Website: home-depot
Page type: delivery-shipping
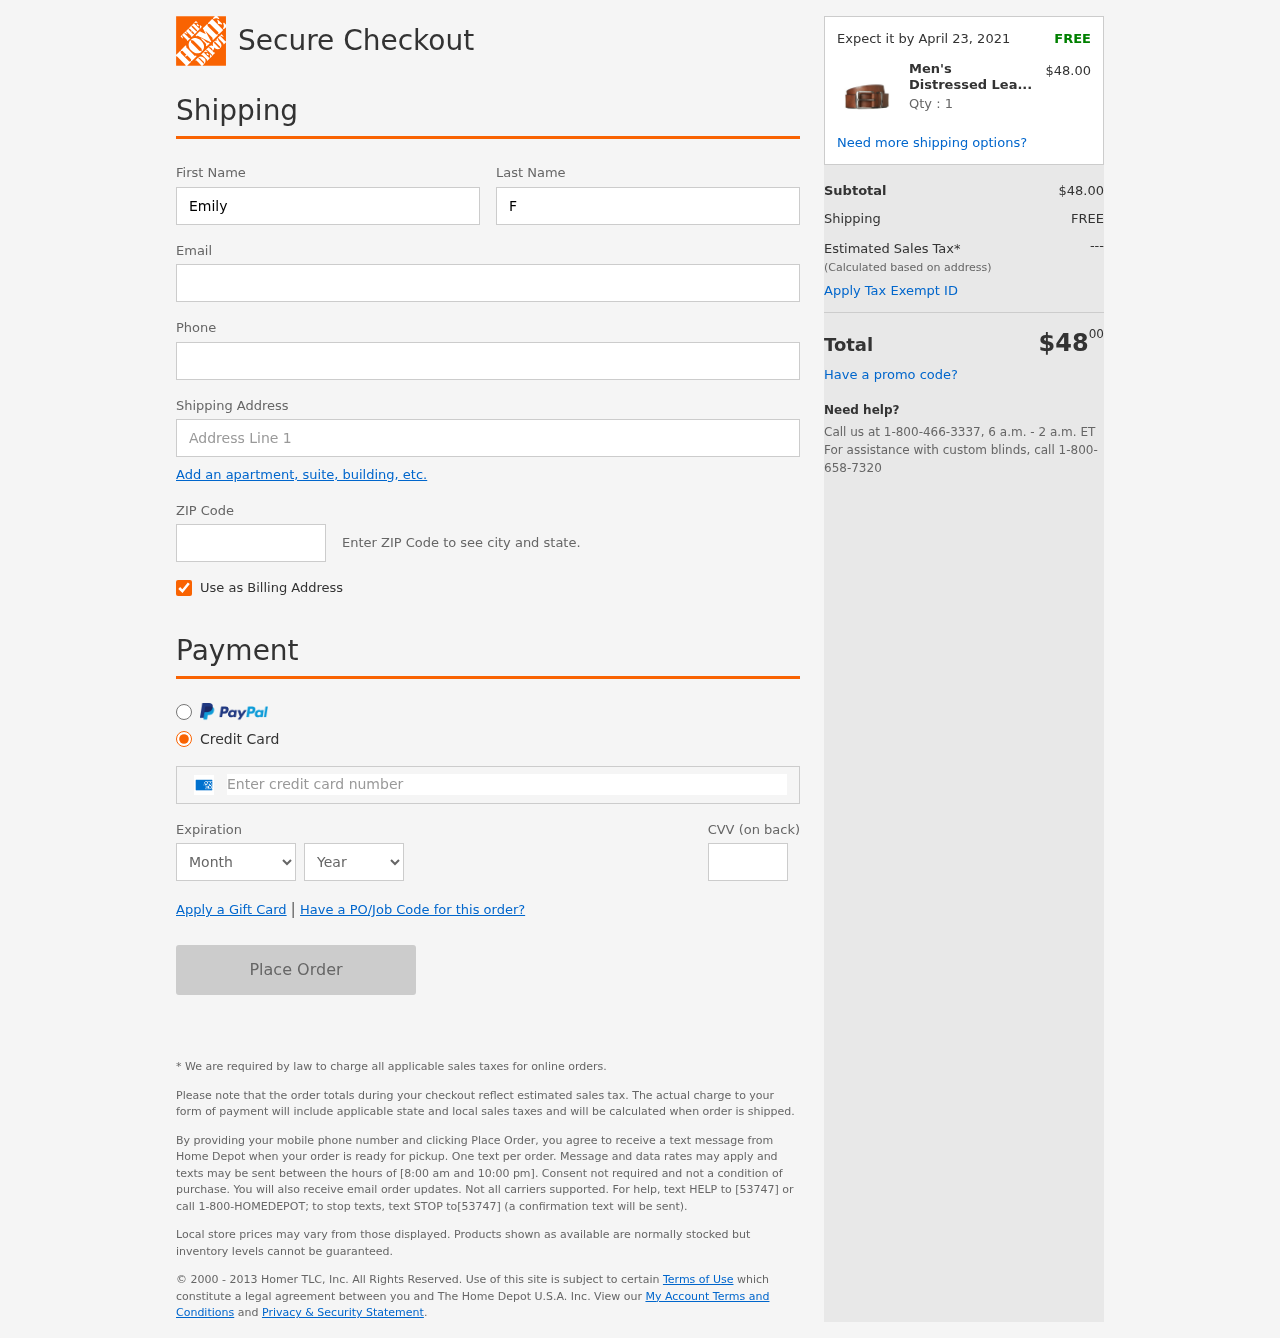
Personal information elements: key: PII_CARD_CVV
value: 5707
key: PII_CARD_EXPIRY_MONTH
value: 04
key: PII_CARD_EXPIRY_YEAR
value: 30
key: PII_CARD_NUMBER
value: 3799 6693 9356 825
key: PII_EMAIL
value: efuentes@hotmail.com
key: PII_FIRSTNAME
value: Emily
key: PII_LASTNAME
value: Fuentes
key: PII_PHONE
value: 4458068123
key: PII_POSTCODE
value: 61108
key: PII_STREET
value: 504 Gordon Village Apt. 257
Product elements: key: PRODUCT1_NAME
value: Men's Distressed Leather Casual Belt
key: PRODUCT1_PRICE
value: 48
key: PRODUCT1_QUANTITY
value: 1
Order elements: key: ORDER_DELIVERY_DATE
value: Expect it by April 23, 2021
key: ORDER_SUBTOTAL
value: $48.00
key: ORDER_SHIPPING_COST
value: FREE
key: ORDER_TOTAL
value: $4800